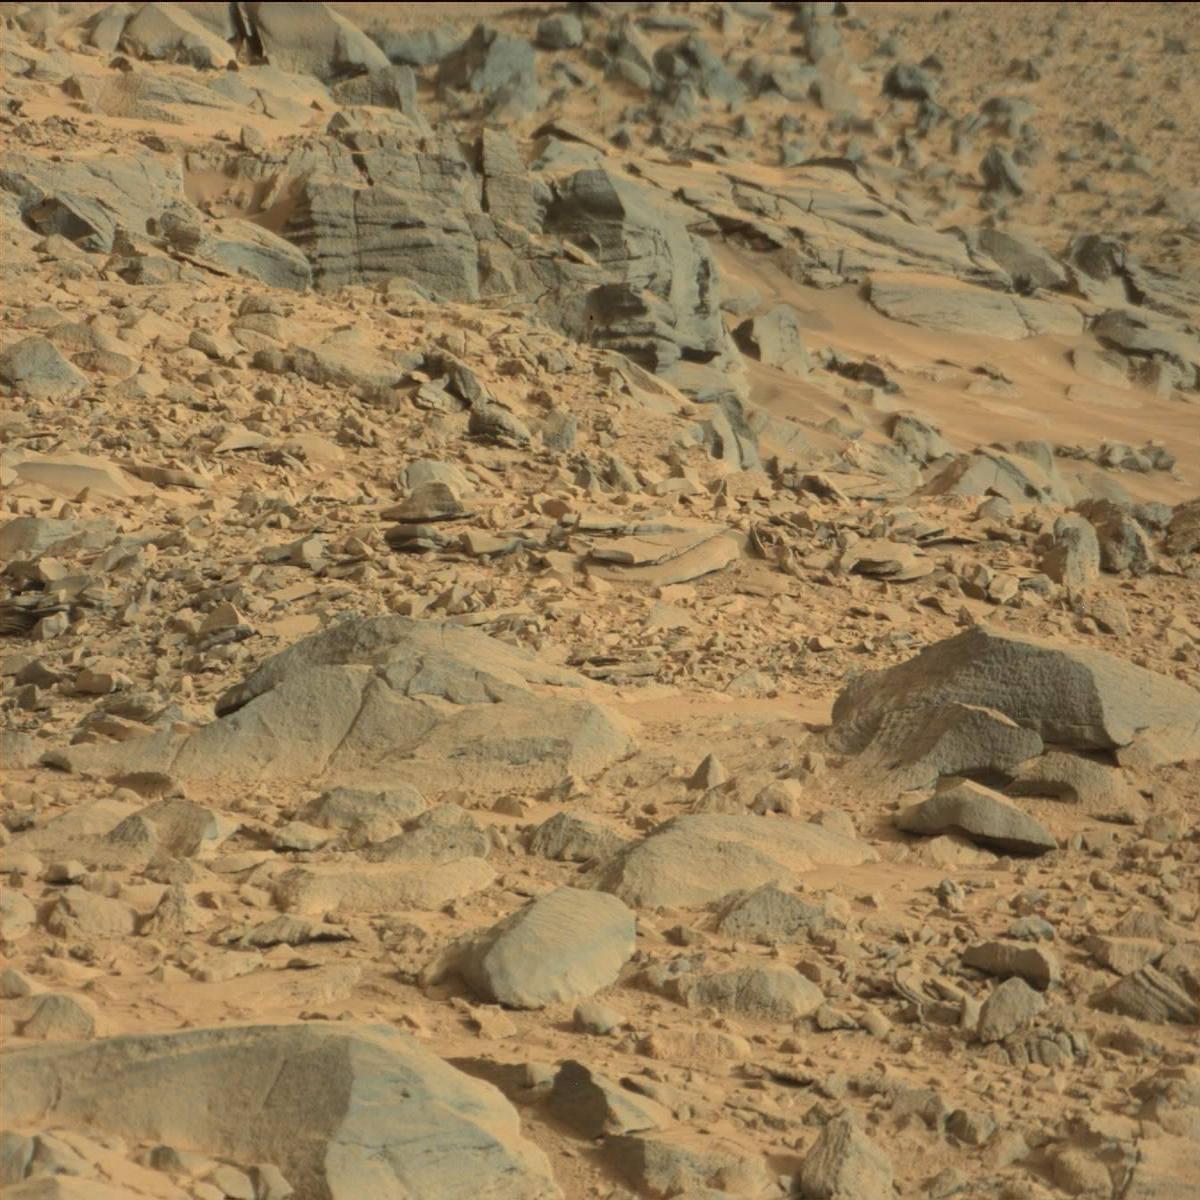
Terrain classes present: Bedrock, Rock, Sand / Soil